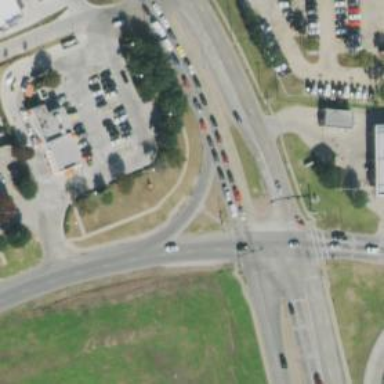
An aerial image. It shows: Secondary road with frontage road alongside.